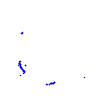
Particle: proton